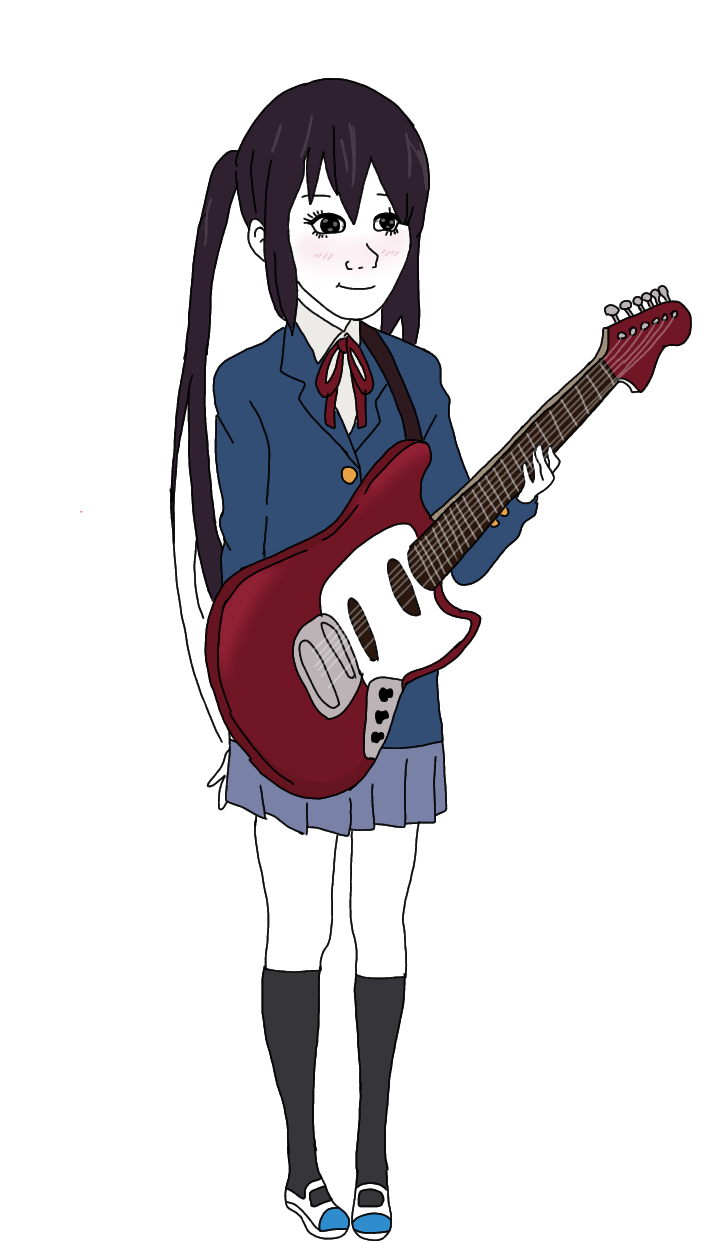
Label: 5_Daddys_Girl